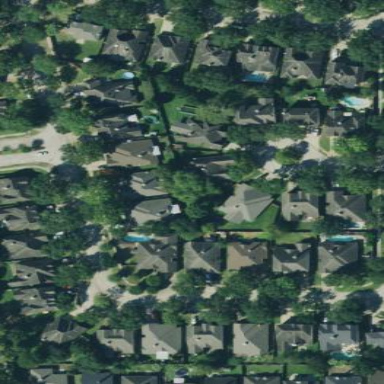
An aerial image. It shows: Residential area within neighborhood.